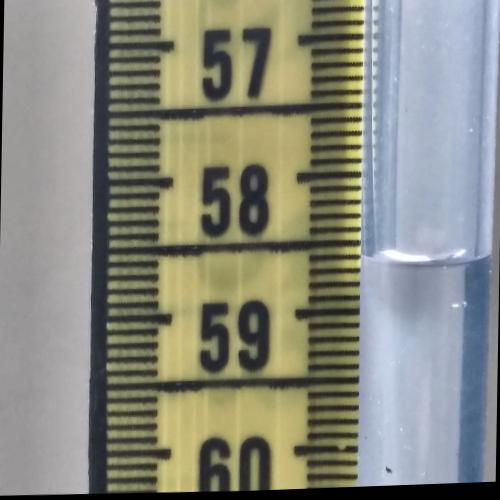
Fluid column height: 58.6 cm